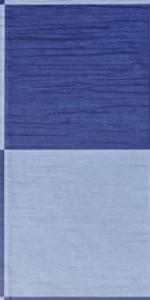
Label: Empty